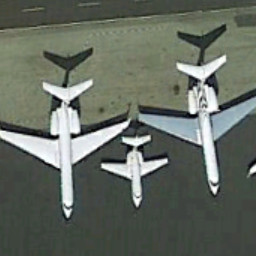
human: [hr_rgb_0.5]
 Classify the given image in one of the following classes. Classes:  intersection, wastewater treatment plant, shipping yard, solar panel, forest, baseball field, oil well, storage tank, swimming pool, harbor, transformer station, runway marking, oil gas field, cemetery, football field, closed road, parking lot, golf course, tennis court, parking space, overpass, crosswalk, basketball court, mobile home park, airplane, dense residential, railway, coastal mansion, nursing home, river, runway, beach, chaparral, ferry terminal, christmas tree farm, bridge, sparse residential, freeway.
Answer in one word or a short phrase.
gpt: airplane